Question: There are so many components to this I'm not sure where the issue is happening but here's my problem. I'm using intern.js for javascript functional testing with SauceLabs.
The following test passes, however when I go to the screenshot at SauceLabs to see how the window is behaving it doesn't scroll properly to the element, so '.moveMouseTo' is not working properly.
There is a slight bit of scroll but the element is still not visible. I looked into Selenium and focus but I'm new to intern.js so I'm not sure how I can implement this from the descriptions in Selenium only posts here.
Here's the test:
'''
'added comment shows the comment added': function () {
return this.get('remote')
.get(require.toUrl('index.html'))
.setFindTimeout(500)
.setWindowSize(800, 600)
.findByCssSelector('.ht-comment-box')
.click()
.type('My New Comment')
.end()
.findByCssSelector('#addComment')
.click()
.end()
.setFindTimeout(500)
.findByCssSelector('.commentRow:last-child > .commentContent ')
.moveMouseTo()
.getVisibleText()
.then(function (text) {
assert.strictEqual(text, 'My New Comment',
'Adding a comment should display the comment. Showed instead ' + text);
});
},
'''
Here's how the scrolling looks, the added comment is not visible.

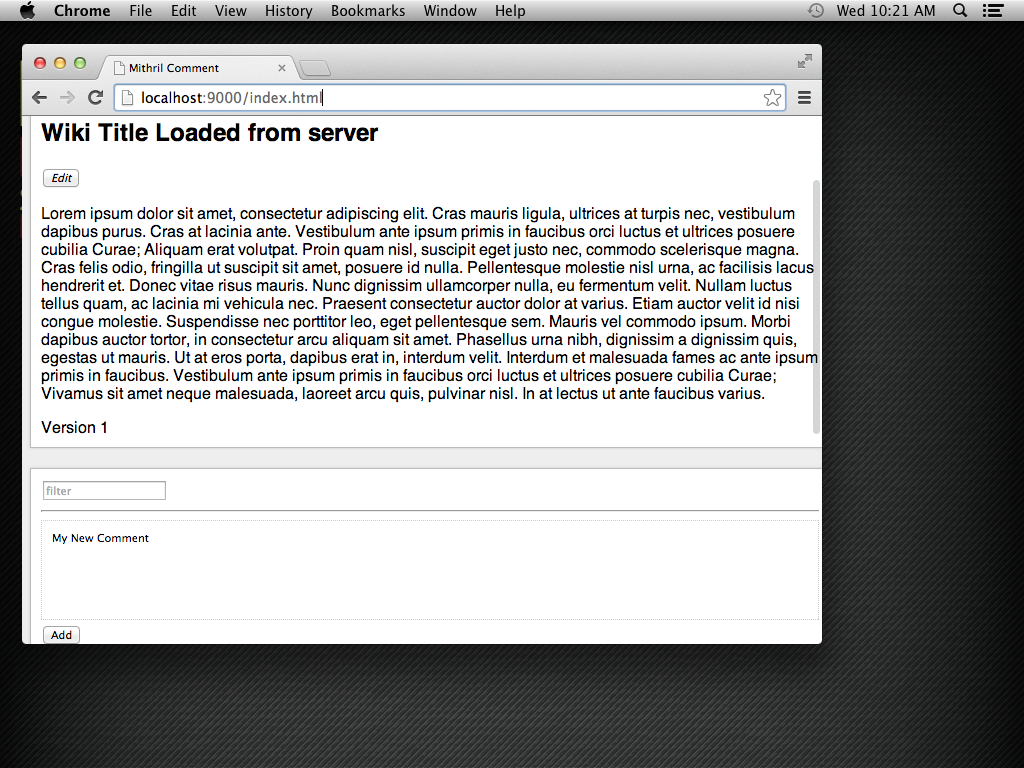
Answer: I believe you need to pass an element to 'moveMouseTo'
'''
var remote = this.get('remote');
return remote.get( ... )
// ...
.findByCssSelector( ... ).then(function (element) {
return remote.moveMouseTo(element);
})
.getVisibleText();
'''